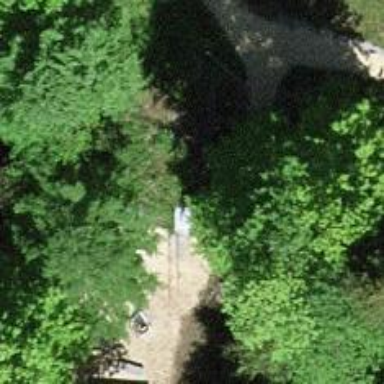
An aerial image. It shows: Path leading to bridge.